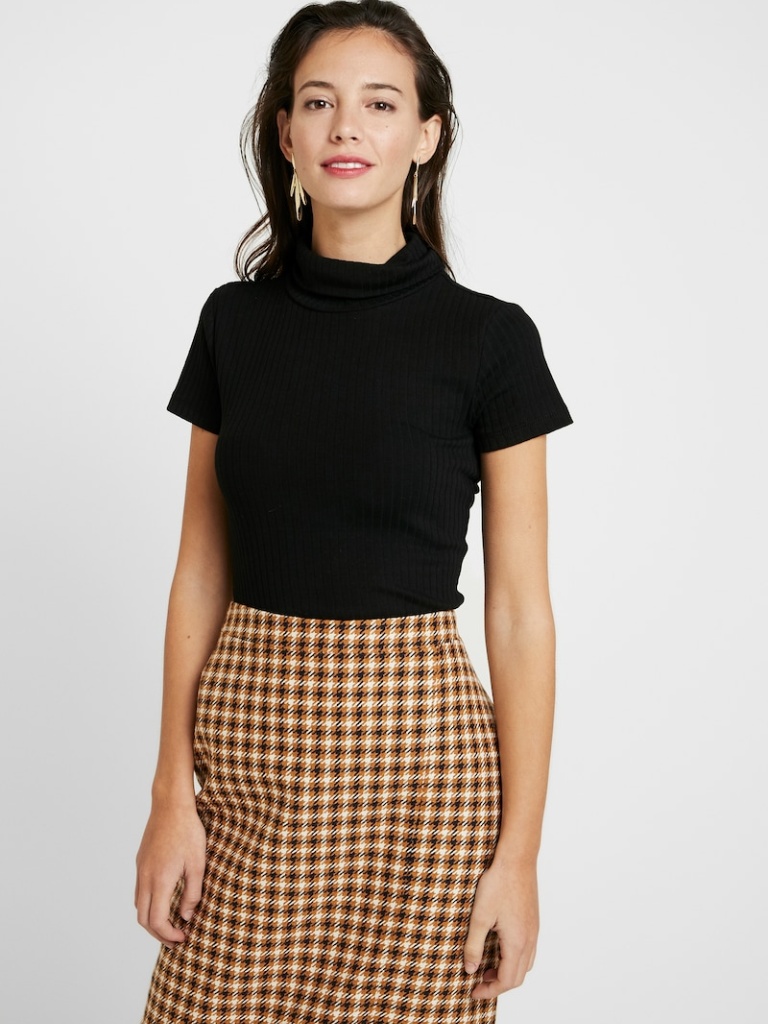
knit tight short sleeve hip length Fully Tucked in turtleneck turtleneck